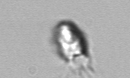
Label: Balanion